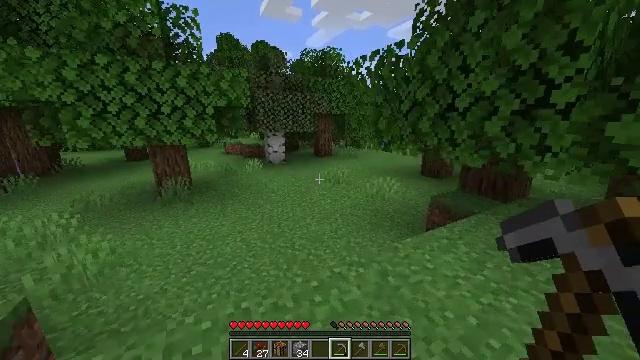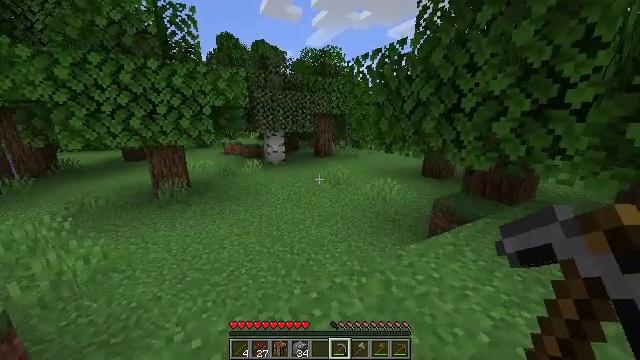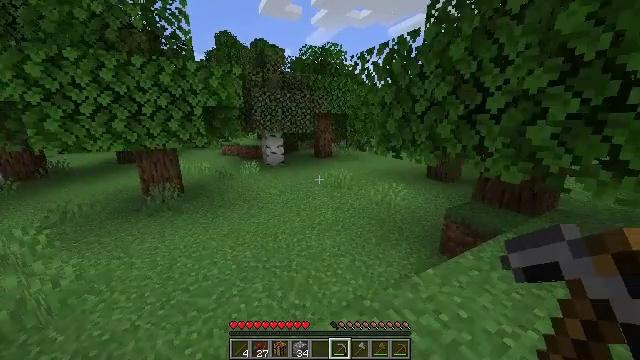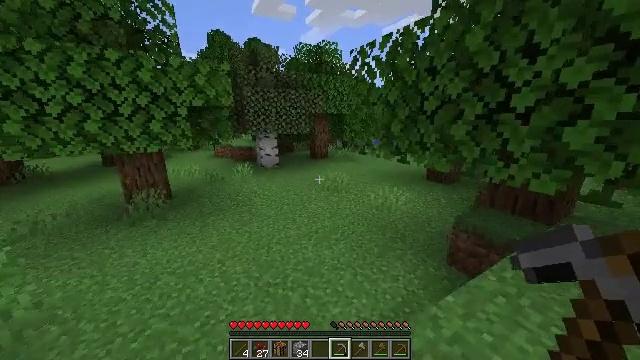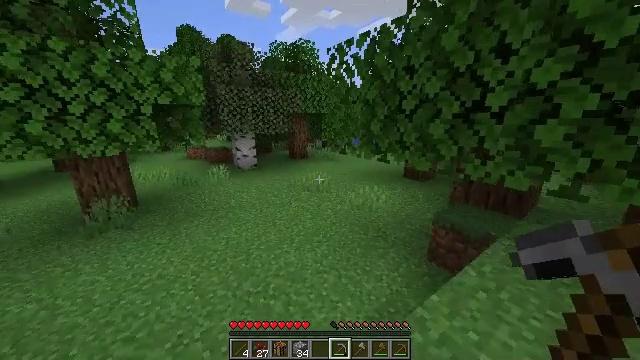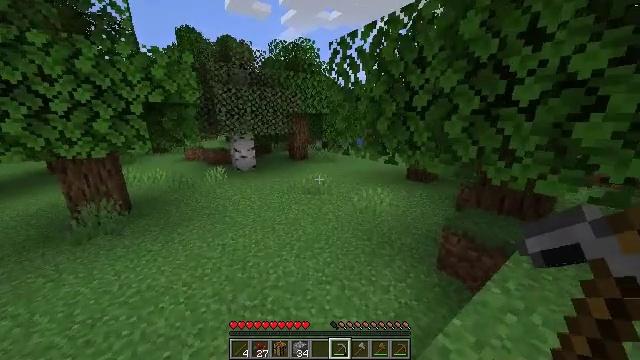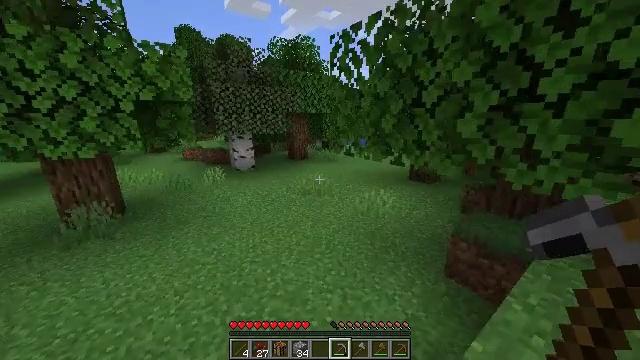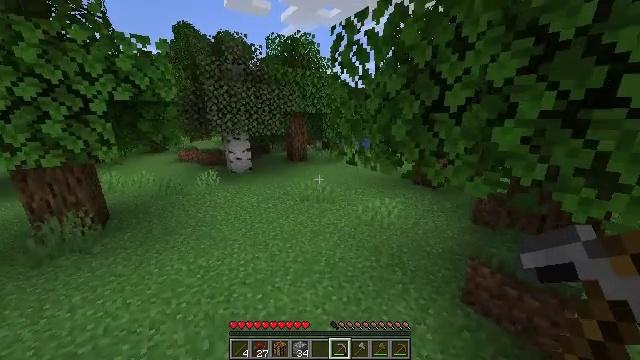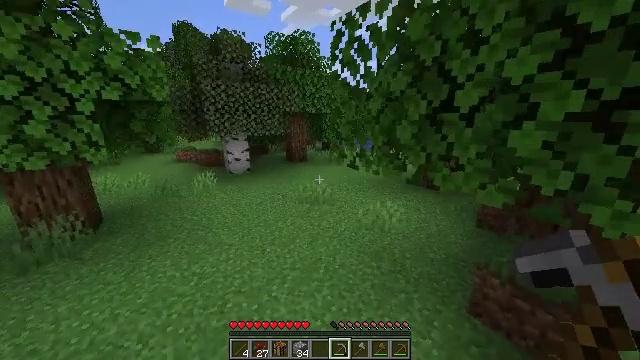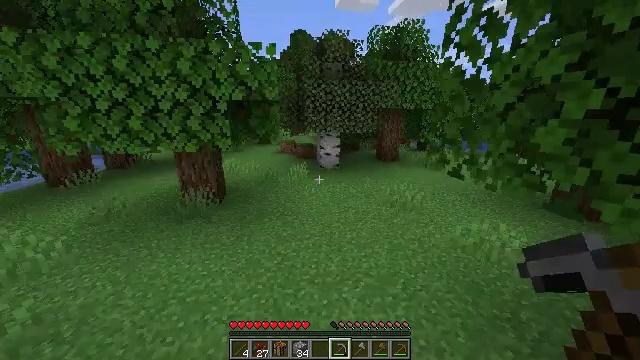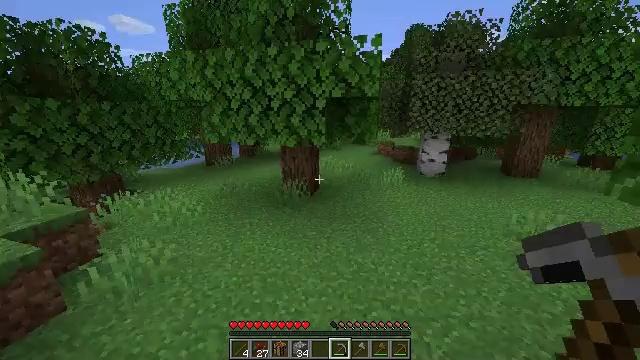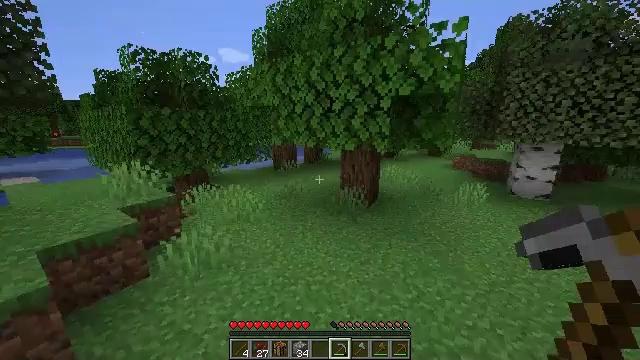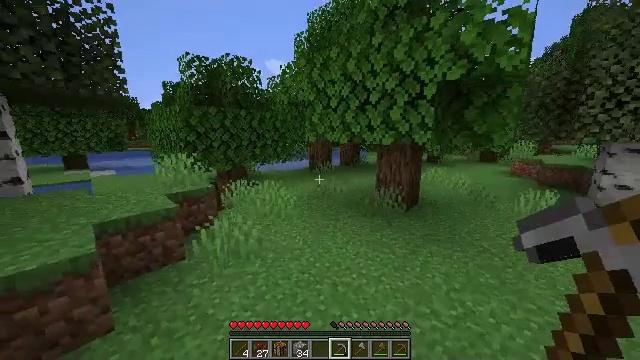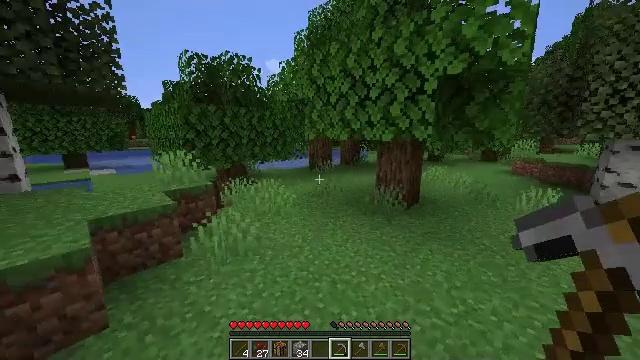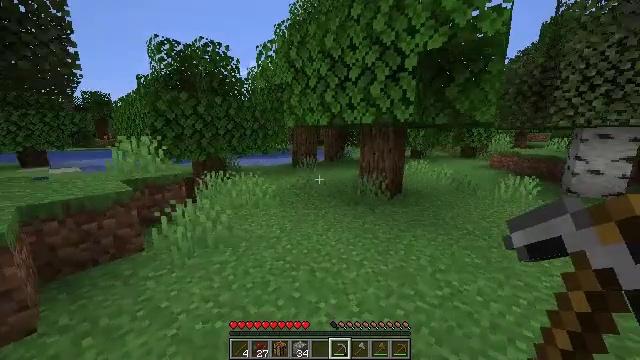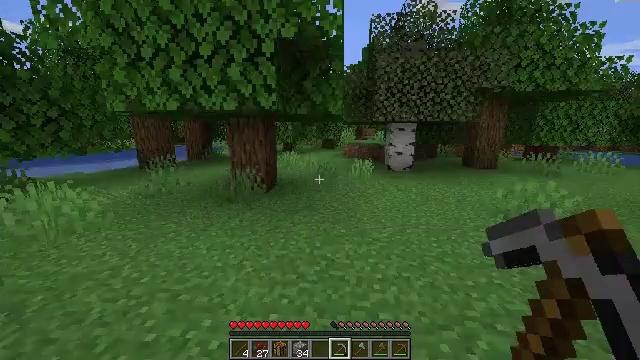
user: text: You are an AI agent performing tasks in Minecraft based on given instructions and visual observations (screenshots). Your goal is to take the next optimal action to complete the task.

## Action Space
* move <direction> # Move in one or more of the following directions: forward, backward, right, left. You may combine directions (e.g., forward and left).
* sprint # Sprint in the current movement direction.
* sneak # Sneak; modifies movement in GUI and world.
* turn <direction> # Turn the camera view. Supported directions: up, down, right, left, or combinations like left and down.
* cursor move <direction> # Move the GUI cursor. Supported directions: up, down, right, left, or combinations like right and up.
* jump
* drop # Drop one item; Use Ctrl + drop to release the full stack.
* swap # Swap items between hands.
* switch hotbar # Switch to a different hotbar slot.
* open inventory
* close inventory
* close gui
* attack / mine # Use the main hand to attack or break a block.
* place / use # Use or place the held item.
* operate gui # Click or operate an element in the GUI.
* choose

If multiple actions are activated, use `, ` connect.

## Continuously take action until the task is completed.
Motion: motion action
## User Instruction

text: Pick up the poppy from the field.
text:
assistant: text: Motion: move forward
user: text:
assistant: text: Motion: move forward
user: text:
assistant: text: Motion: move forward, turn right
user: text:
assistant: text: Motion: move forward, turn right
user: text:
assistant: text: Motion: move forward
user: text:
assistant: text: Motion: move forward
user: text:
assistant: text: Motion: move forward
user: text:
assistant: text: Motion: move forward
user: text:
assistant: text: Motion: move forward, turn left
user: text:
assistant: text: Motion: move forward, turn left
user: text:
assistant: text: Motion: move forward, turn left and up
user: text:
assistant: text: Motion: move forward, turn left and up
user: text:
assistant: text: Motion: move forward and move right
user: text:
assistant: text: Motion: move forward and move right, turn right
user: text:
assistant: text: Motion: move forward and move right, turn right
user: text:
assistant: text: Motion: move forward and move right, turn right and down
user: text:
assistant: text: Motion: move forward, turn right
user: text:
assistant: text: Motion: move forward, turn right
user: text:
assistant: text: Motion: move forward, turn right
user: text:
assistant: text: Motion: move forward, turn right
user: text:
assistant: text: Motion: move forward, turn right
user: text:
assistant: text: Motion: move forward, turn right
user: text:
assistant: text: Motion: move forward
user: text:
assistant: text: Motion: move forward
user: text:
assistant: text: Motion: move forward
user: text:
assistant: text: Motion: move forward
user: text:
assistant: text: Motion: move forward
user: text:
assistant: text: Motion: move forward
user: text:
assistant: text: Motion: move forward
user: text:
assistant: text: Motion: move forward